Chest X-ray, PA view. Patient: 52 years old, sex M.
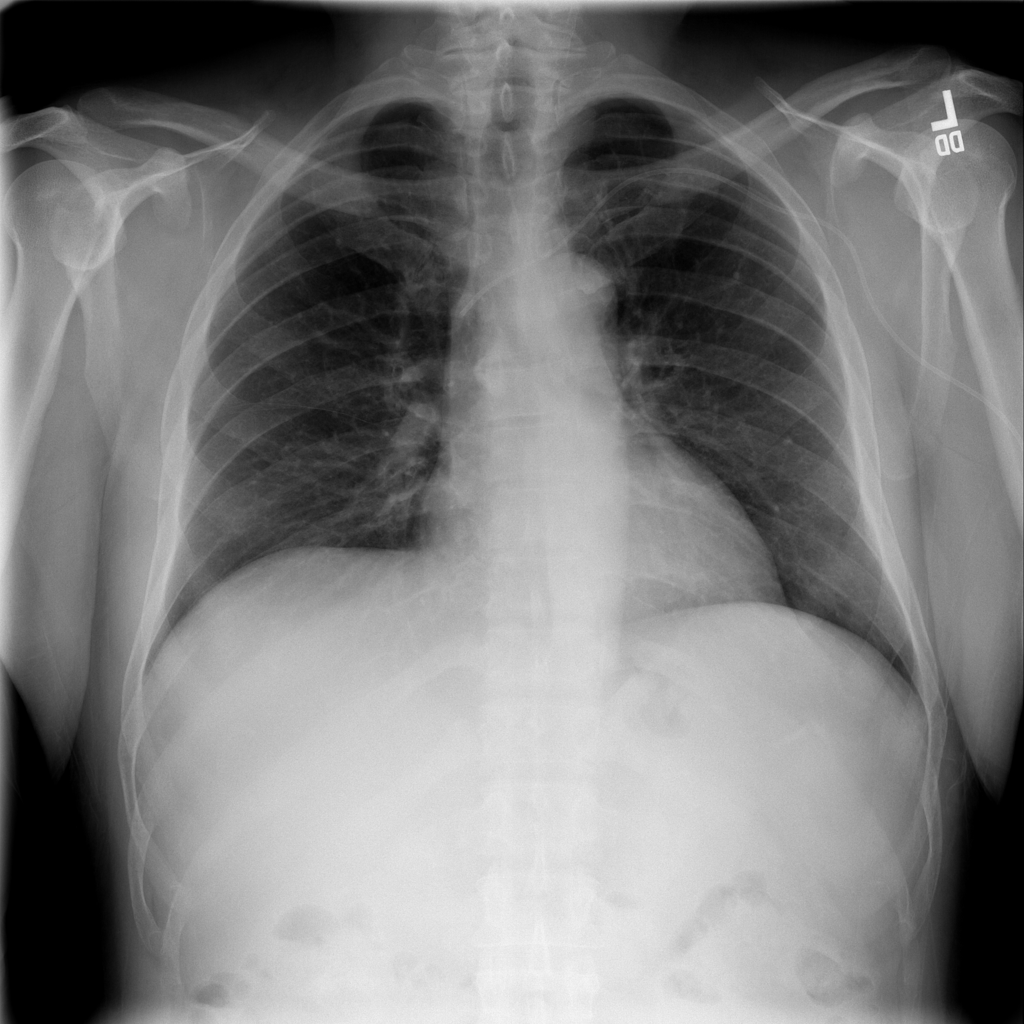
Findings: No Finding